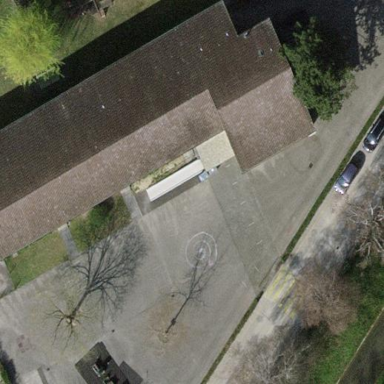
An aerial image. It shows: School.